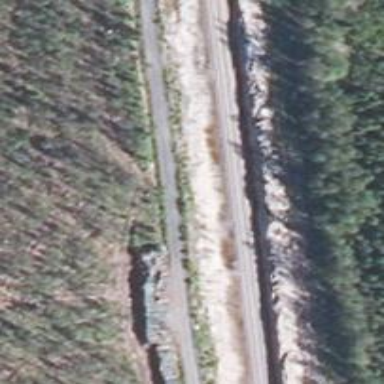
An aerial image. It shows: Railway with continuous electrified contact lines.